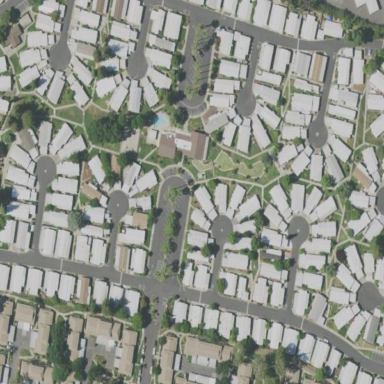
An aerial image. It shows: Residential area designated as trailer park.